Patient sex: M
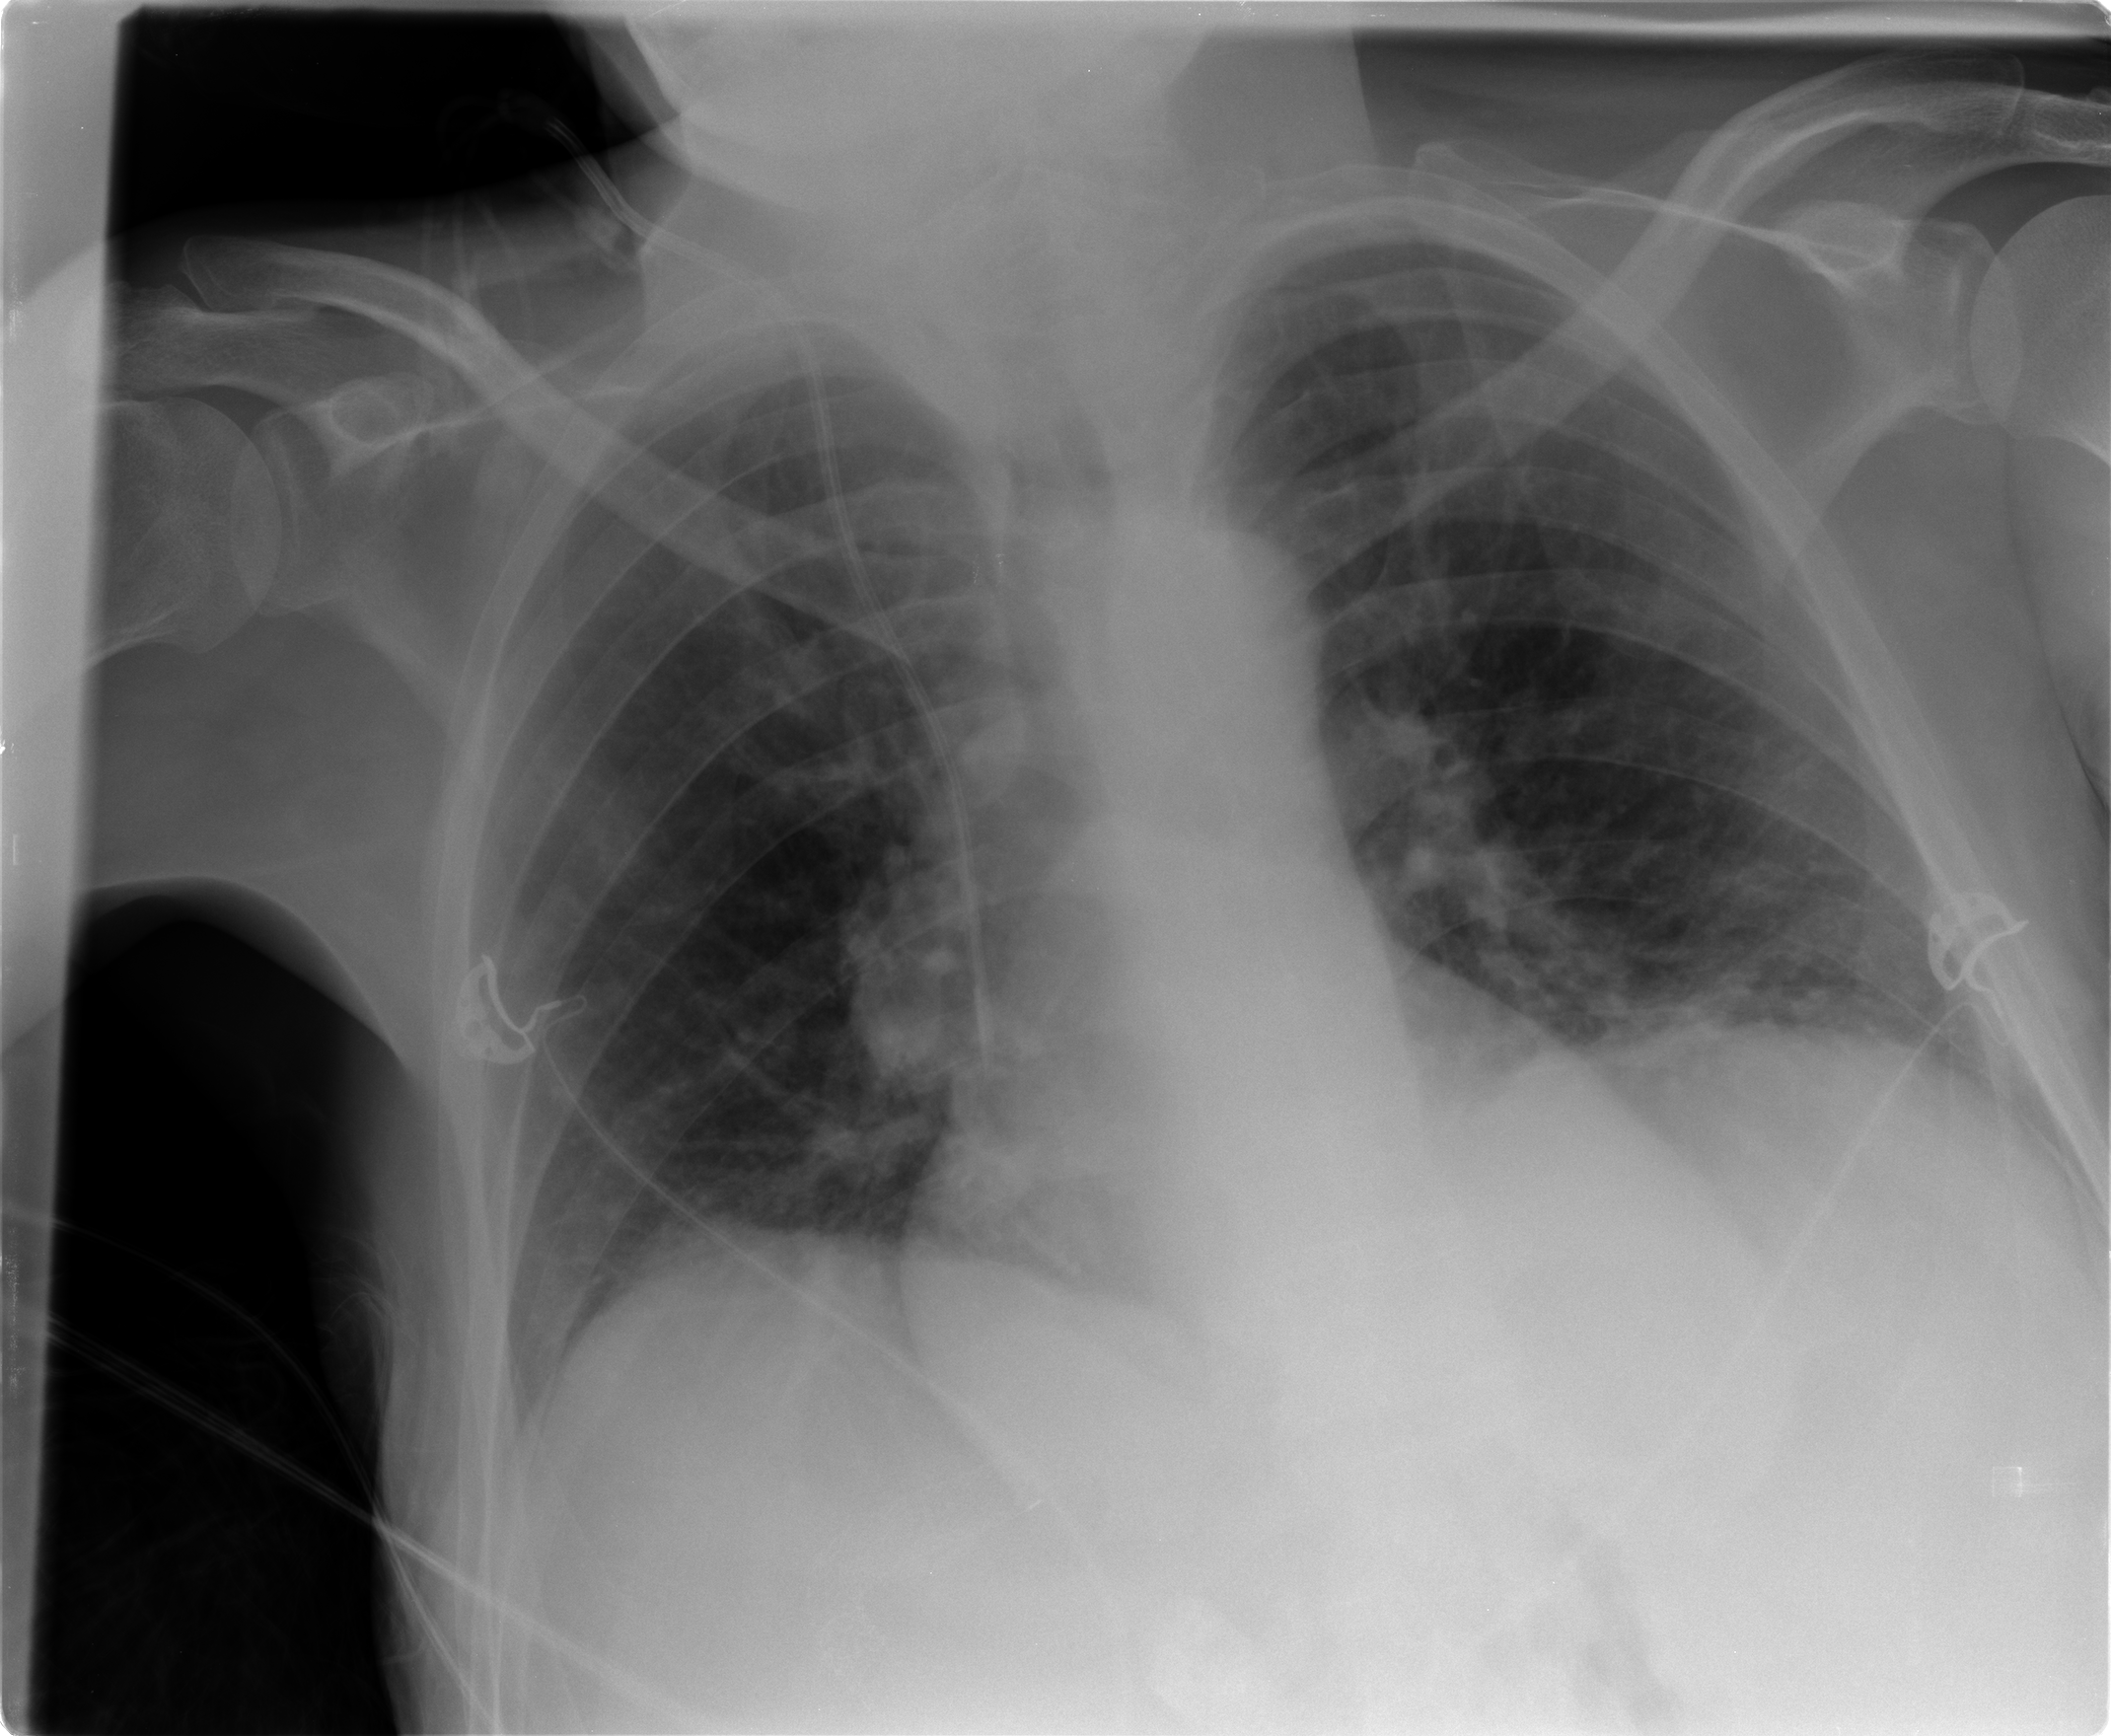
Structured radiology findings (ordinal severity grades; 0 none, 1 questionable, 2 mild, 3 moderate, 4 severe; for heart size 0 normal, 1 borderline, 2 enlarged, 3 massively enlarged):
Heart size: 0
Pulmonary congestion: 2
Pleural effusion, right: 0
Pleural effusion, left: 0
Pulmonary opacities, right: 0
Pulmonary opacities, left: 0
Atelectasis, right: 2
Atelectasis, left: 2